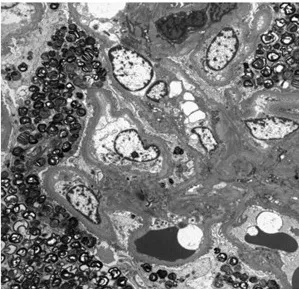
The patient's renal biopsy. (B) Electron microgram showing laminated lipid droplets and diffuse foot process effacement in the glomerular epithelium.
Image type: pathology (h&e)